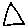
Label: triangle